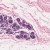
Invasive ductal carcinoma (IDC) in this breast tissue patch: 0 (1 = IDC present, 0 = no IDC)